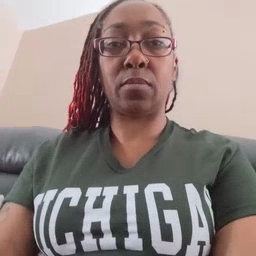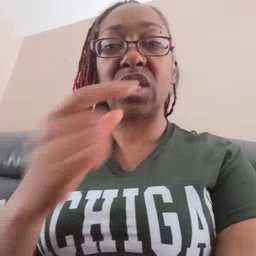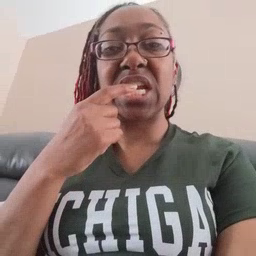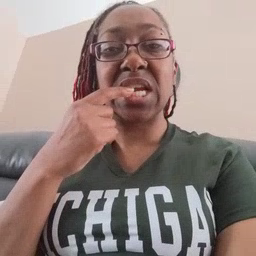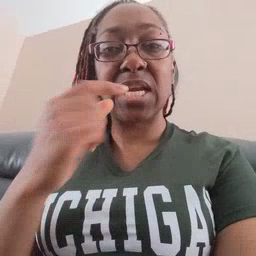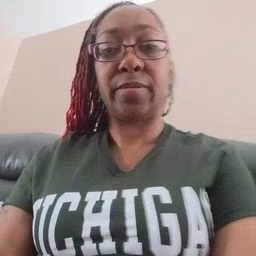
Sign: tooth